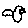
Label: bird